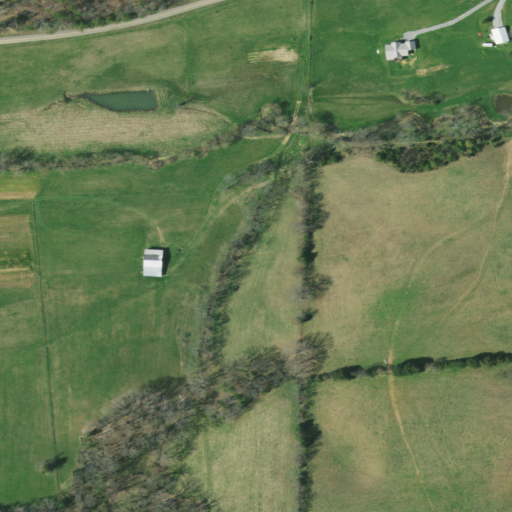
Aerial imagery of valley in Tennessee named Franklin Hollow containing pasture, deciduous forest, open development, and low intensity development